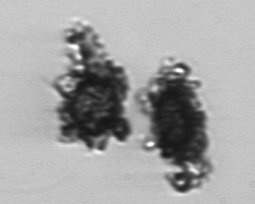
Label: Thalassiosira_TAG_external_detritus